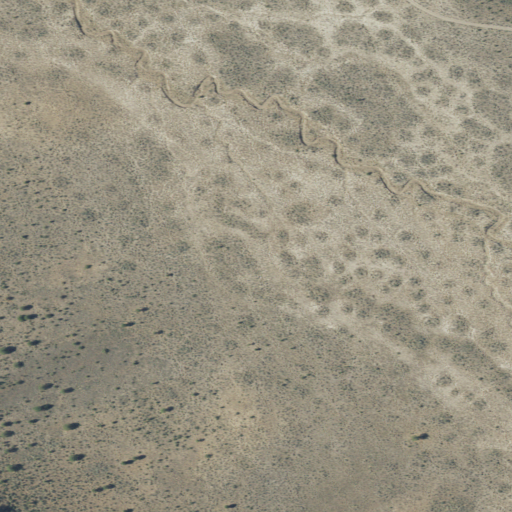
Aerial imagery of plain(s) in Oregon named Trail Flat containing shrub and grassland